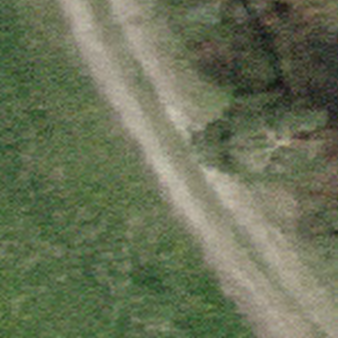
Label: other